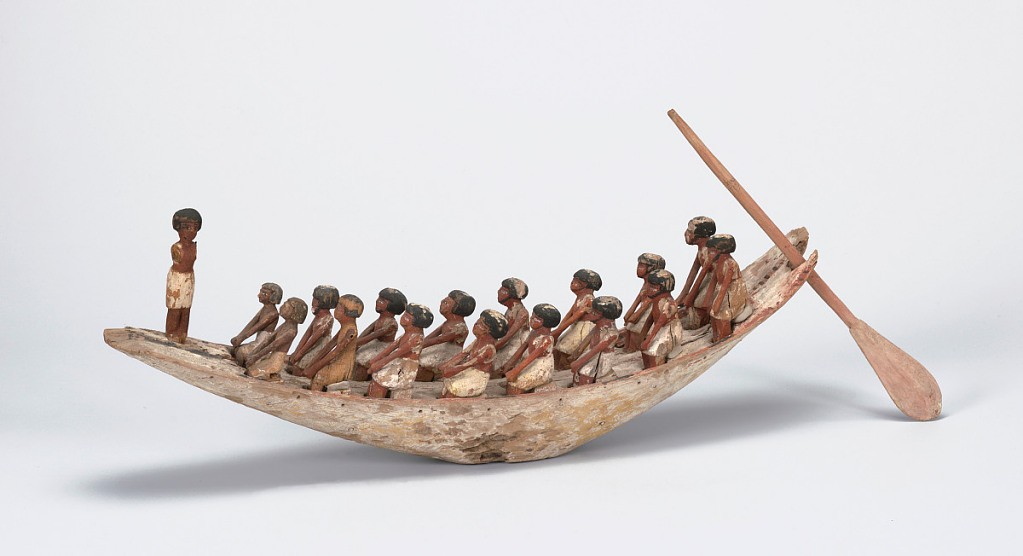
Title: Model of a River Boat
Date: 2000–1700 BC
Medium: wood, paint
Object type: funerary art
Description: Boat (a) with upward curving bow and stern, and flat-bottomed center. Eight pairs of oarsmen, dressed in white loin cloths, seated on square blocks. Pilot standing in bow. Helmsman and mast missing. Separate, long steering oar (b) with blade rounded at end; undecorated.